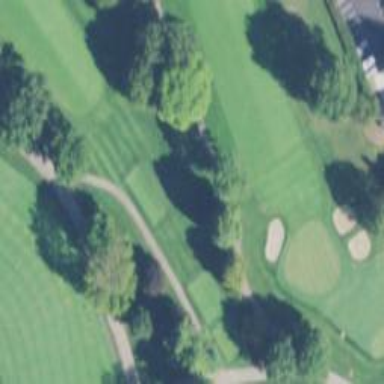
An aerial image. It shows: Path used for both walking and golf.